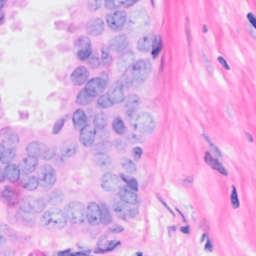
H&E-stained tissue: Breast